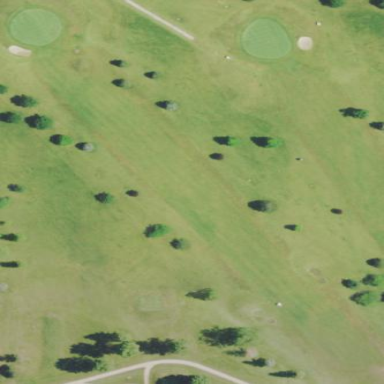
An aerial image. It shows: Grassy area designated as golf fairway.